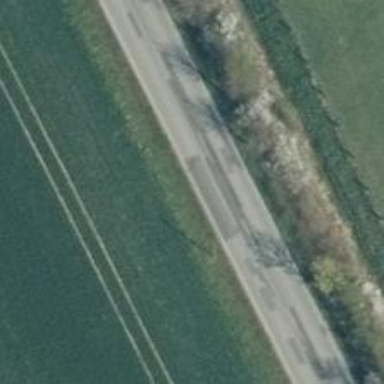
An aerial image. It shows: Unclassified road with asphalt surface.